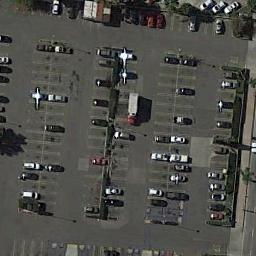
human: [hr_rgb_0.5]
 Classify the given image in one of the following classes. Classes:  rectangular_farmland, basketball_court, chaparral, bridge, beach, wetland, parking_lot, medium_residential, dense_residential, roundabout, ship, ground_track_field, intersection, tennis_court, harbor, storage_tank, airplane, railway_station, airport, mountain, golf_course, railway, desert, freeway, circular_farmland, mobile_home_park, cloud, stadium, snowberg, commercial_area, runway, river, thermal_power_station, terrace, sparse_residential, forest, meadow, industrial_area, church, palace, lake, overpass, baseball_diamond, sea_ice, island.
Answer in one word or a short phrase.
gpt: parking_lot